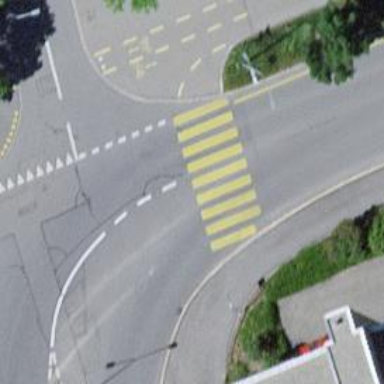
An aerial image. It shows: Uncontrolled crossing on the road.